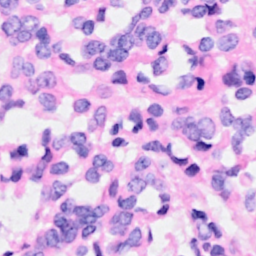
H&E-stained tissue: Breast